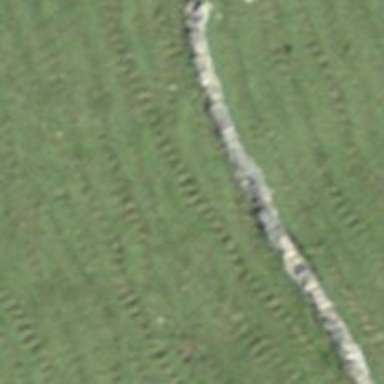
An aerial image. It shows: Wall made of dry stone.